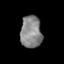
Tissue: prostate
Cell type: T cells
Senescence score: 0.3212
Nuclear area (px): 668
Mean DAPI intensity: 134.075